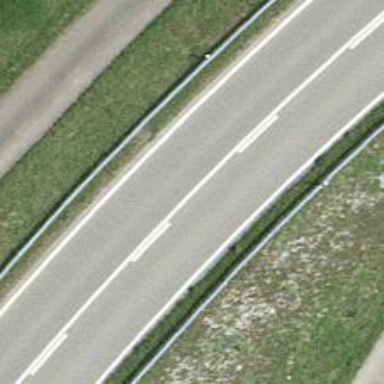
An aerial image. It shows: Primary highway.